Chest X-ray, AP view. Patient: 57 years old, sex M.
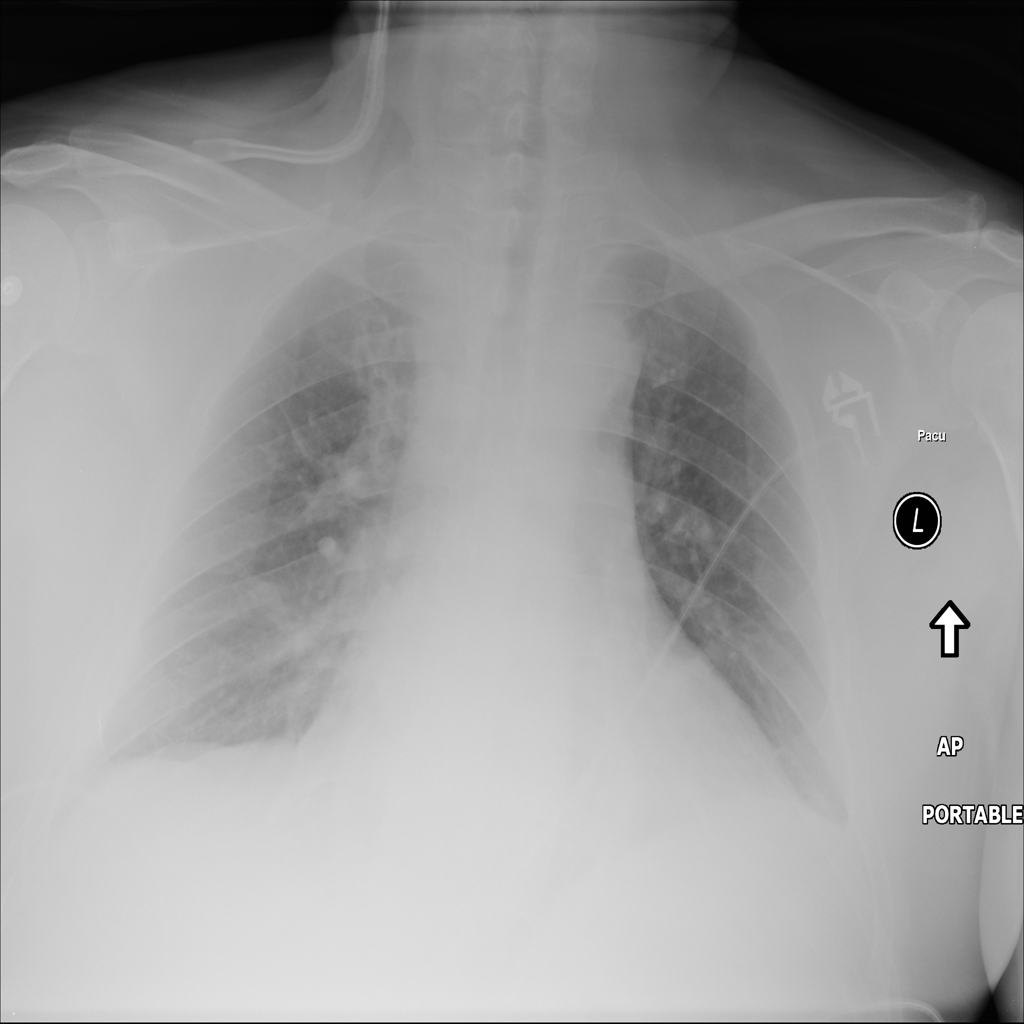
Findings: No Finding